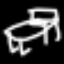
Label: bed